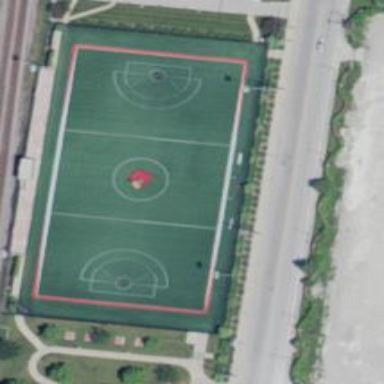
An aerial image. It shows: Artificial turf lacrosse pitch for leisure and sports activities.